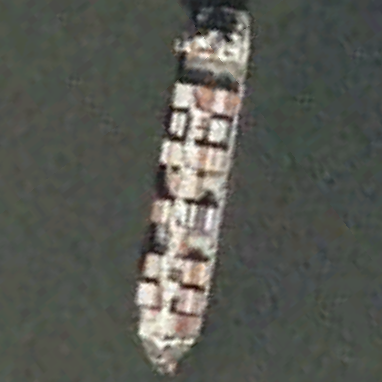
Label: Container_ship